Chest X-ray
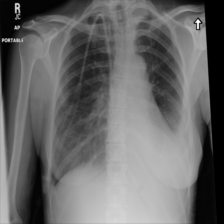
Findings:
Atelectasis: positive
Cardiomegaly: negative
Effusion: positive
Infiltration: negative
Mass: negative
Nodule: negative
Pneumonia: negative
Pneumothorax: negative
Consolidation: negative
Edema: negative
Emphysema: negative
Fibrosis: negative
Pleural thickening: negative
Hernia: negative